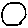
Label: circle